This time-frequency spectrogram was computed from a bearing vibration snapshot; brighter regions carry more energy. Diagnose the bearing from this image, choosing from: normal, inner_race, outer_race, ball.
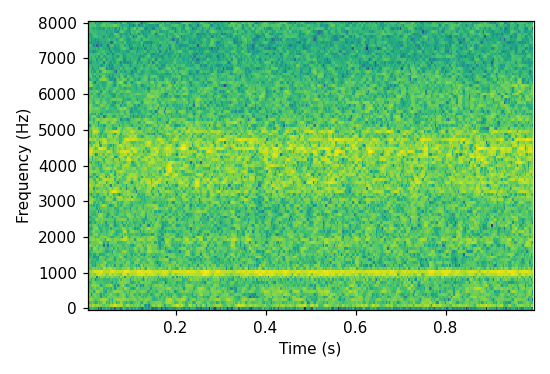
Answer: outer_race